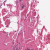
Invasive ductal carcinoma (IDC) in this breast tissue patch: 0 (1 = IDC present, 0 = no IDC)